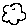
Label: flower